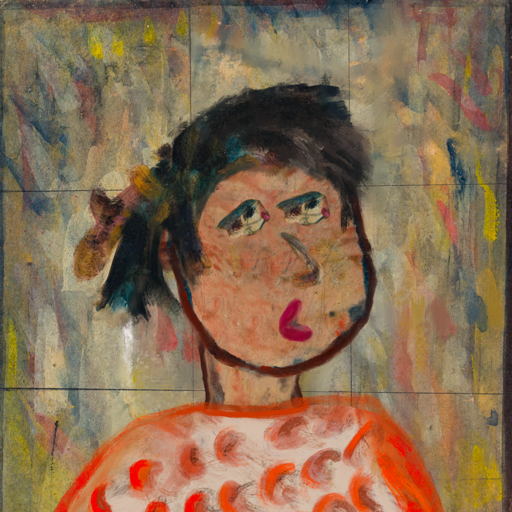
Background: GypsyMother, Head And Neck Side: Orphan, Face Side: Pipe, Bust: Rupkatha, Hair Side: Pipe, Head Accessory: Blank, Second Necklace: Blank, Necklace: Blank, Baby: Blank